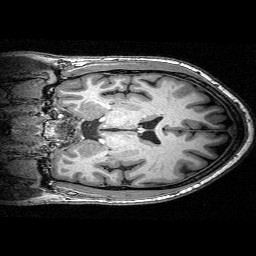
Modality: T1w
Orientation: coronal
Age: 49
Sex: male
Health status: ill
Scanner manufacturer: siemens
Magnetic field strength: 3 T
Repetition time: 0.0025 s
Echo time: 0.00336 s